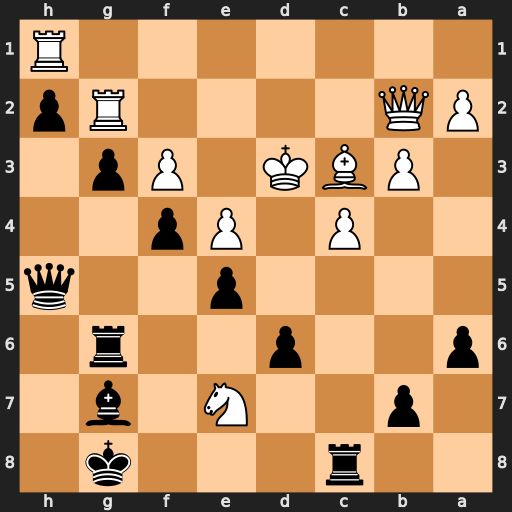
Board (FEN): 2r3k1/1p2N1b1/p2p2r1/4p2q/2P1Pp2/1PBK1Pp1/PQ4Rp/7R
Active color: b
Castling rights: -
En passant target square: -
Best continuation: Kf7 Qe2 Kxe7